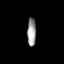
Tissue: prostate
Cell type: T cells
Senescence score: 0.6927
Nuclear area (px): 236
Mean DAPI intensity: 160.381